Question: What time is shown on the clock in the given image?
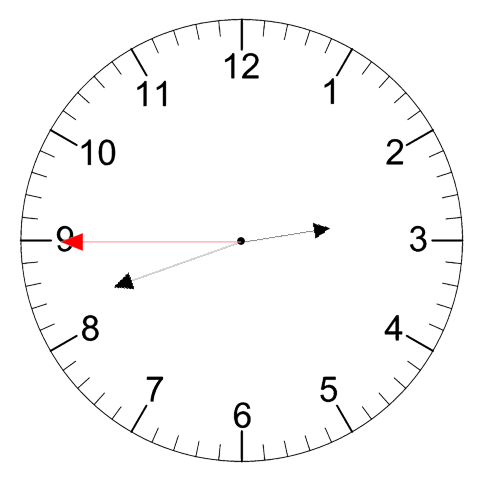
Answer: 02:41:45